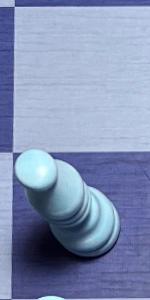
Label: Bishop_White